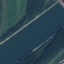
Land use / land cover: River